Interaction volume radius: 5 \u00c5
Interaction volume height: 25 \u00c5
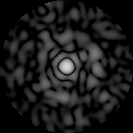
Disorder parameter: 0.8448